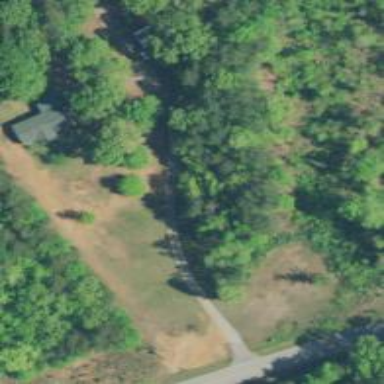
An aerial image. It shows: Driveway.